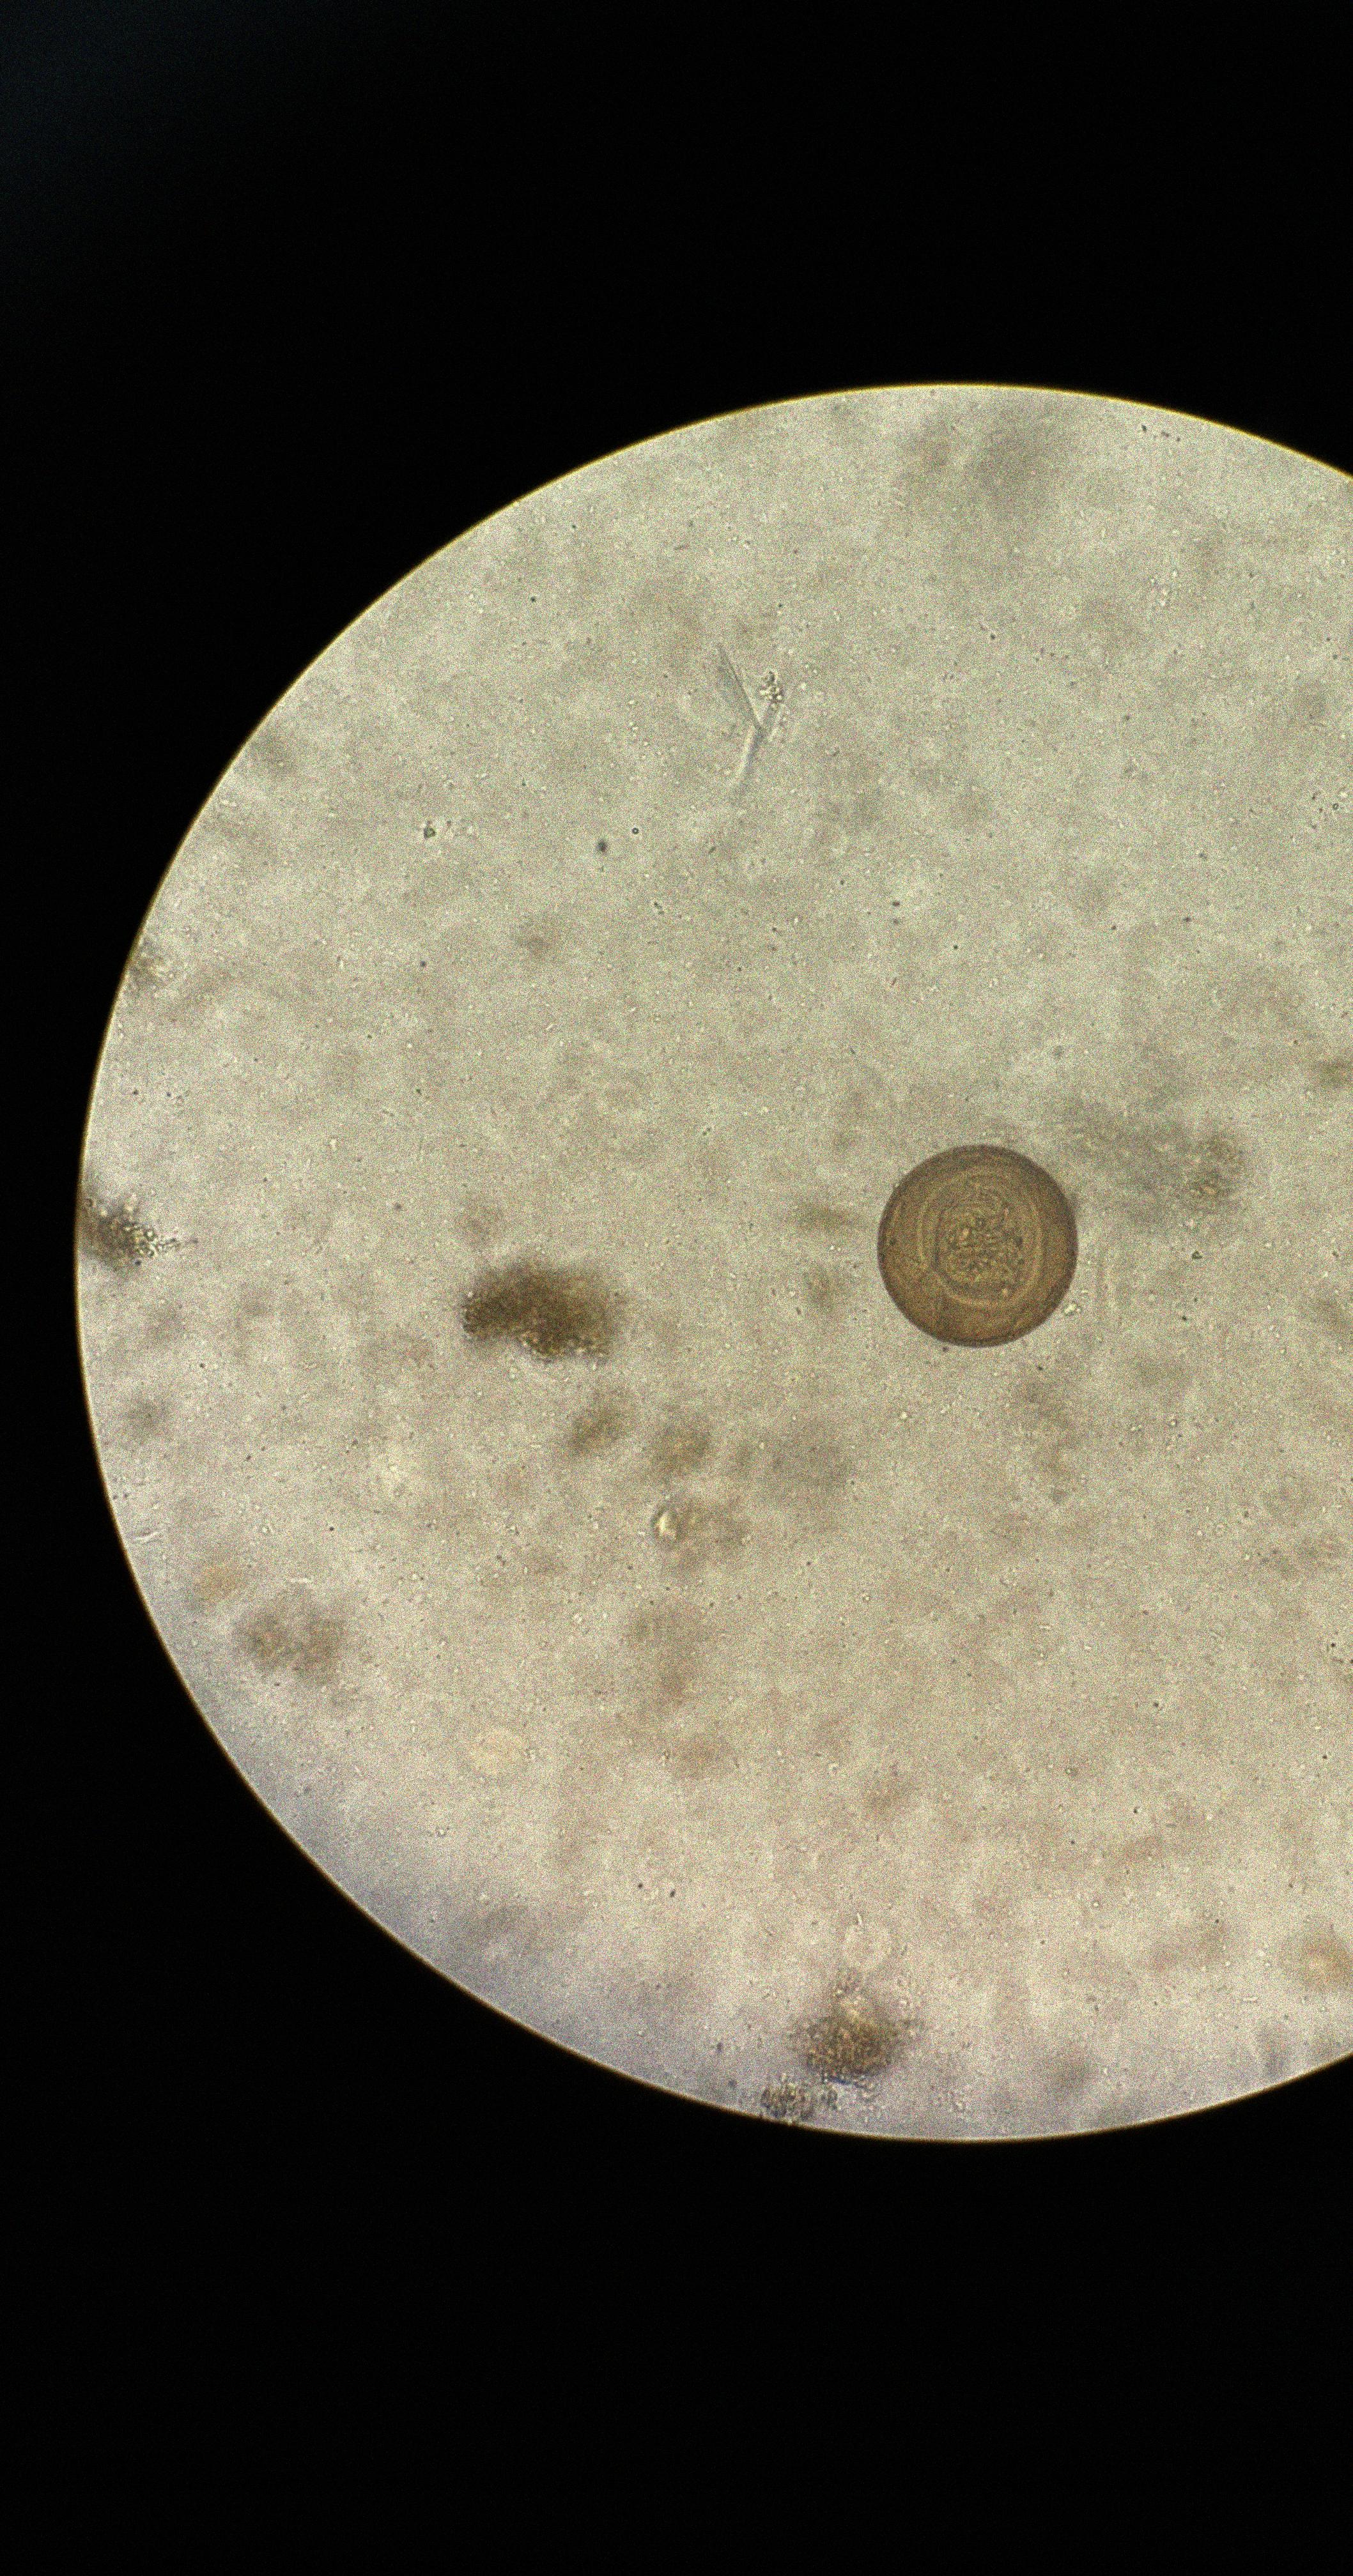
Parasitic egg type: Hymenolepis diminuta